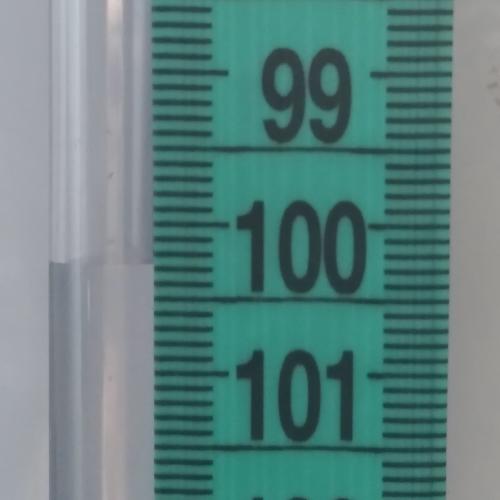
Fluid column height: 100.3 cm